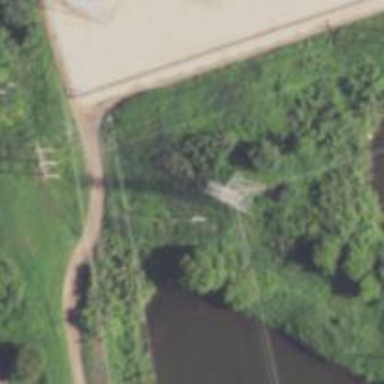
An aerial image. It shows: Lattice structure tower used for power transmission.